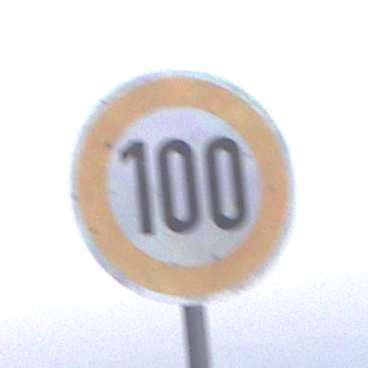
Verkehrszeichen: Geschwindigkeit100
Umgebung: Outdoor, Suburban
Tageszeit: SunriseSunset
Wetter: Clear
Licht: Natural
Jahreszeit: NotSpecified
Kontrast: LowContrast